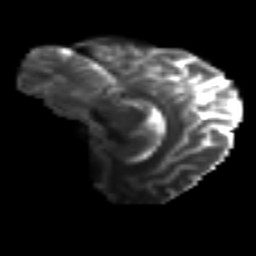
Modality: T2w
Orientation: sagittal
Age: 29
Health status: ill
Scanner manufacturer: philips
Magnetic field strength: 3 T
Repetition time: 9 s
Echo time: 0.127 s